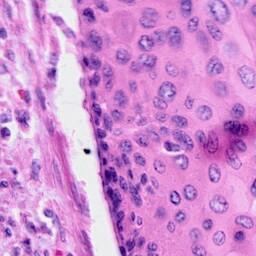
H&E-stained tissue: Cervix